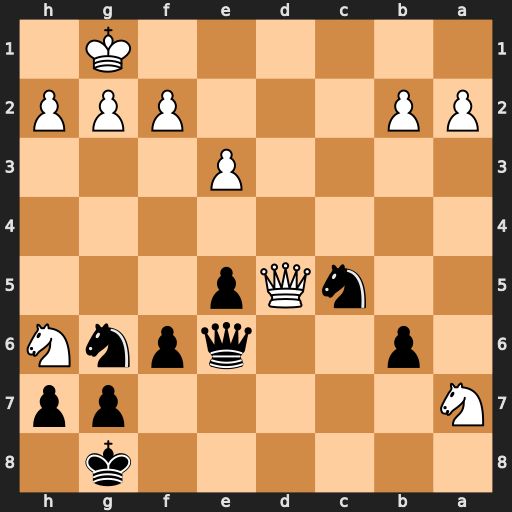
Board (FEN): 6k1/N5pp/1p2qpnN/2nQp3/8/4P3/PP3PPP/6K1
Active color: b
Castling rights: -
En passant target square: -
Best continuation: gxh6 Qxe6+ Nxe6